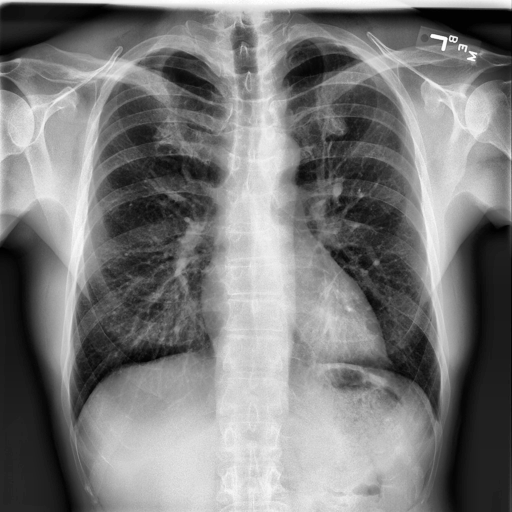
Finding: NORMAL